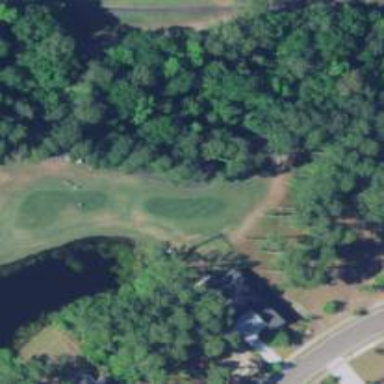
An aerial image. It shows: Path for golf carts.